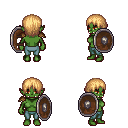
a pixel art fantasy rpg character, female body template, orc, green skin, leather shoulder armor, teal pants, light blonde plain hairstyle, shield, four views (front, back, left, right), 2x2 character sprite sheet, small pixel art, hard edges, no anti-aliasing